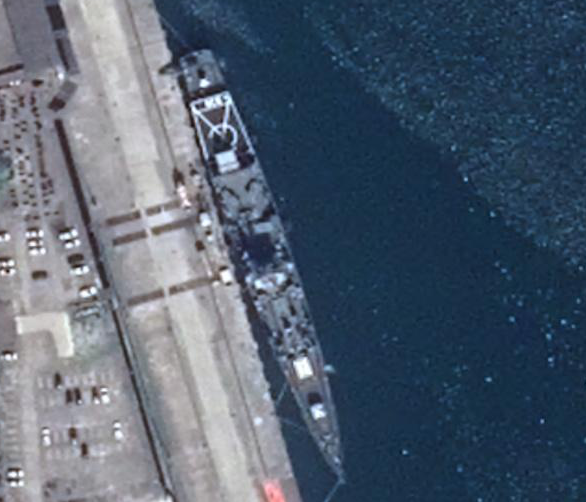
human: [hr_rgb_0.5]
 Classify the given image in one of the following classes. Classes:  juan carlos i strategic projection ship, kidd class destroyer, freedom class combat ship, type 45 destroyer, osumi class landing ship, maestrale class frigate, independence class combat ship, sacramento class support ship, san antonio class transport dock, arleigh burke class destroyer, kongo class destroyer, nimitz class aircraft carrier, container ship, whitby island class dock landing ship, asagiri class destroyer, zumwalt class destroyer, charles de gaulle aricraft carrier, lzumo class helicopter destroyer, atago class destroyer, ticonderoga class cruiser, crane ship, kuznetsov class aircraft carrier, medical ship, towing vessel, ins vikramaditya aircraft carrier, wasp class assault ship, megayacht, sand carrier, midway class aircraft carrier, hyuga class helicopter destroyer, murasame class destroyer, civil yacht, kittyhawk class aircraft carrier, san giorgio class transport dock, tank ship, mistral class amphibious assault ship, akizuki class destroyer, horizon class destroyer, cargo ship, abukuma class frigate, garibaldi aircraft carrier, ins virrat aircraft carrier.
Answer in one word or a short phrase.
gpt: Kidd class destroyer